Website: macys
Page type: gifting
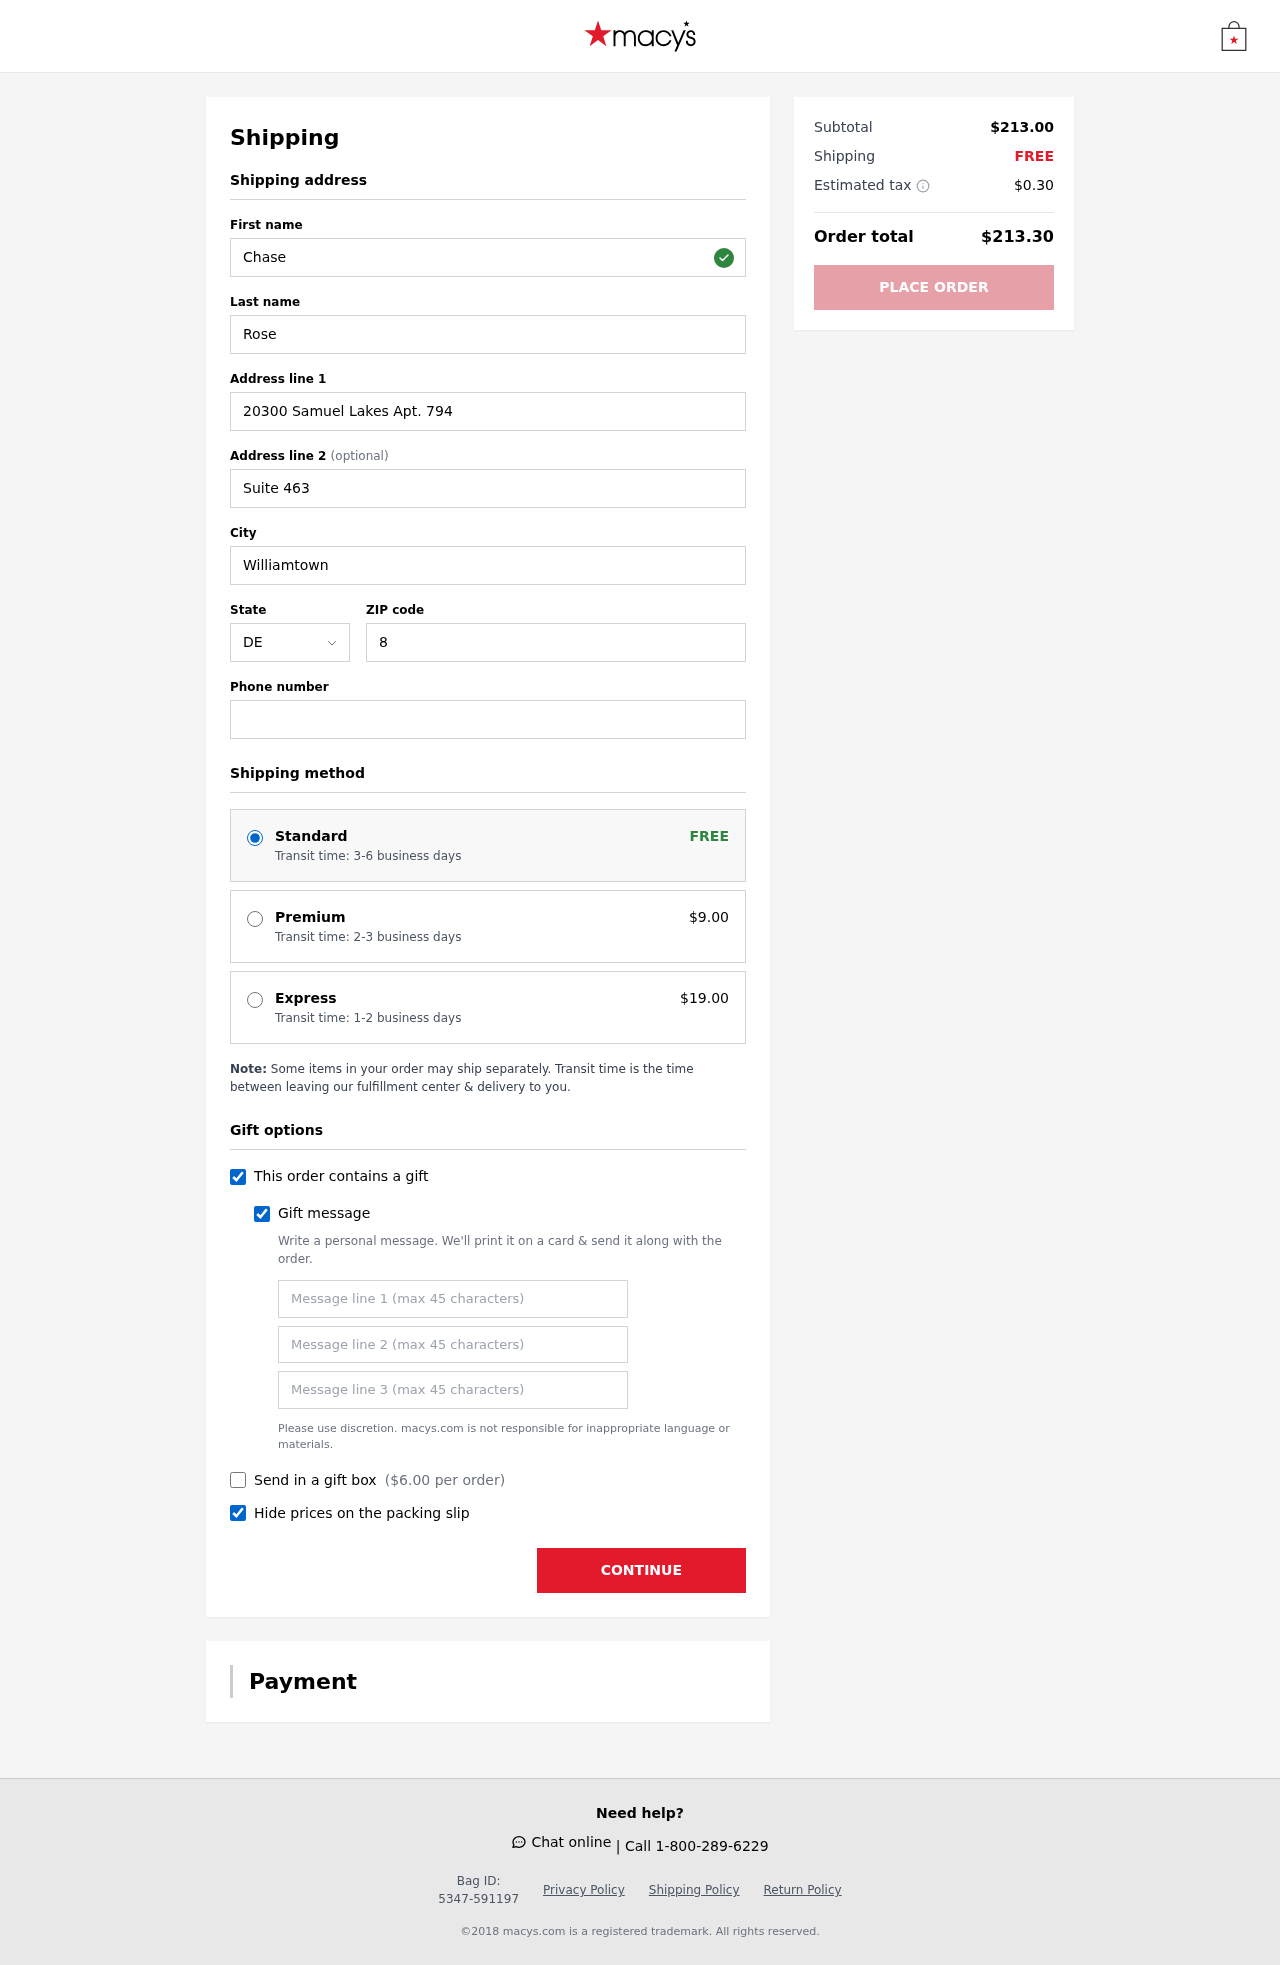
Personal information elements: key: PII_STATE_ABBR
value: DE
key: PII_FIRSTNAME
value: Chase
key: PII_LASTNAME
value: Rose
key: PII_STREET
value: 20300 Samuel Lakes Apt. 794
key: PII_STREET2
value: Suite 463
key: PII_CITY
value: Williamtown
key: PII_POSTCODE
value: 81965
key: PII_PHONE
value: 2418861223
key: PII_GIFT_MESSAGE
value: Hey Melissa, I remember you mentioning how much you needed some fresh shoes for those special occasions. I thought these would be perfect for you—they're stylish and classic, just like you! Enjoy stepping into something new!  Chase
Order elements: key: ORDER_SHIPPING_STANDARD
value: Transit time: 3-6 business days
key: ORDER_SHIPPING_PREMIUM
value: Transit time: 2-3 business days
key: ORDER_SHIPPING_PREMIUM_PRICE
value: $9.00
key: ORDER_SHIPPING_EXPRESS
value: Transit time: 1-2 business days
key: ORDER_SHIPPING_EXPRESS_PRICE
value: $19.00
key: ORDER_GIFT_BOX_PRICE
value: $6.00
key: ORDER_SUBTOTAL
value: $213.00
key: ORDER_SHIPPING_COST
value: FREE
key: ORDER_TAX
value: $0.30
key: ORDER_TOTAL
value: $213.30